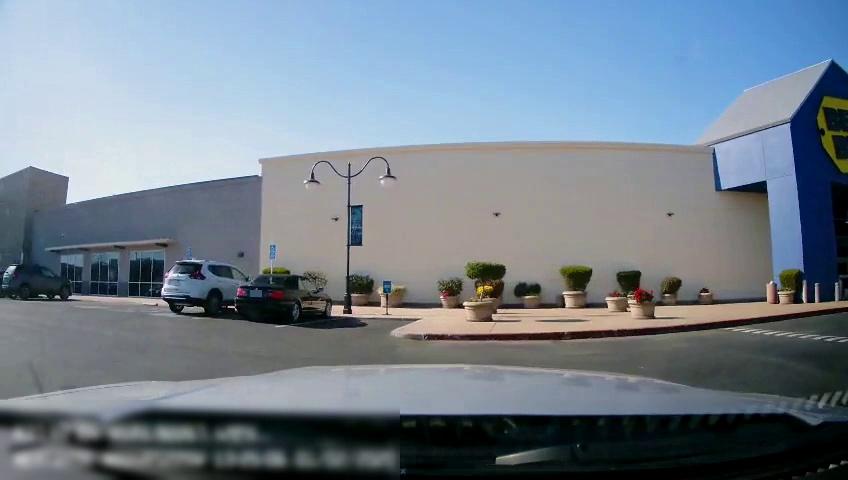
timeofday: Day
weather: Sunny
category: Drivable Space
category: Vehicles | SUV
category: Vehicles | Car
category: Vehicles | SUV
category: Traffic | Signs